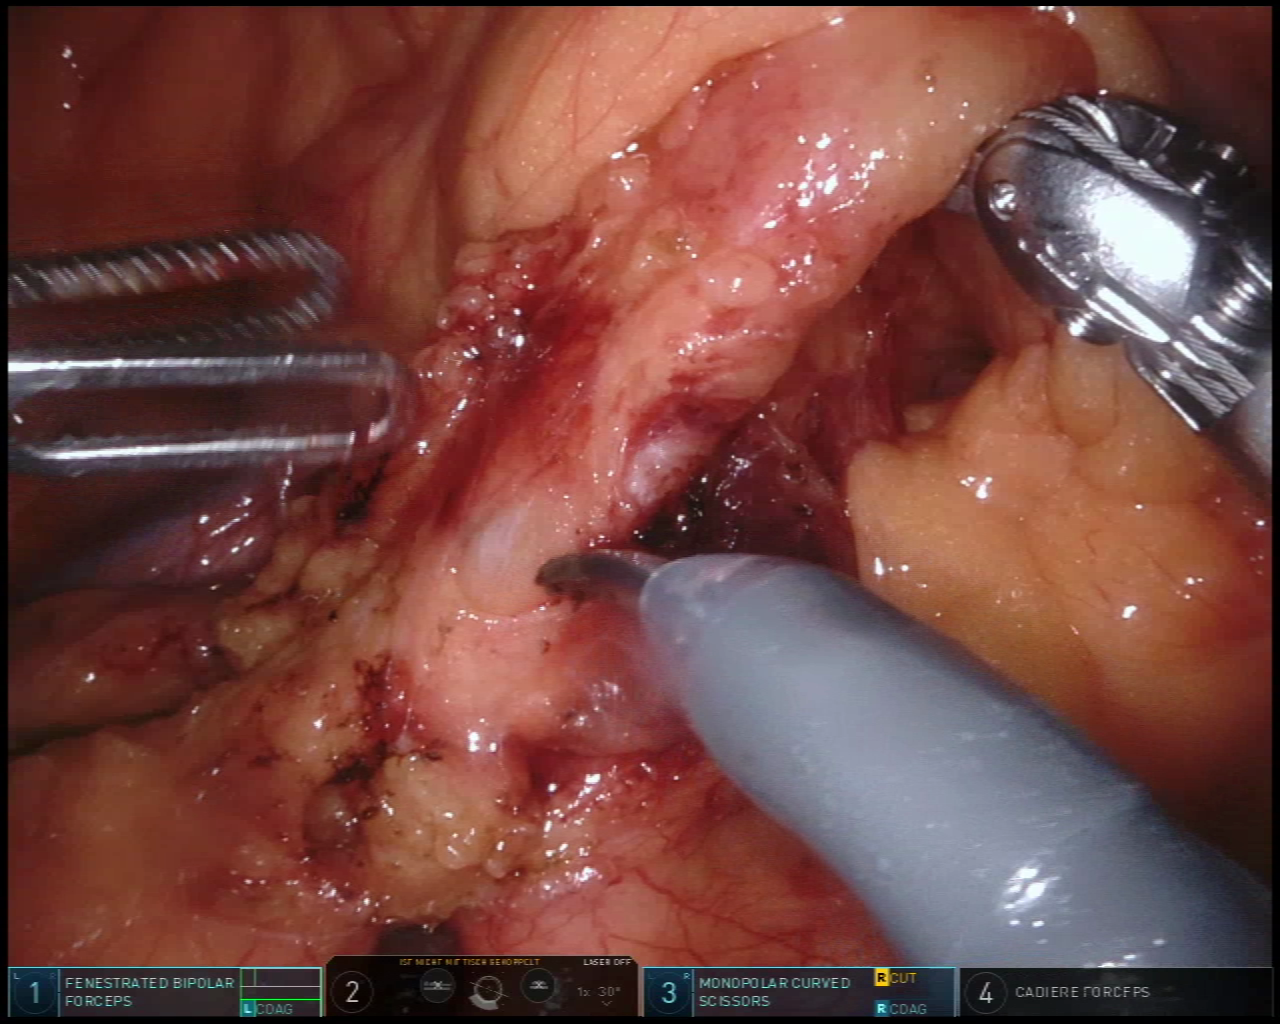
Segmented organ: intestinal_veins
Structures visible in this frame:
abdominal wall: no
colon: no
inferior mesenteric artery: yes
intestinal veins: yes
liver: no
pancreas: no
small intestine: no
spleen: no
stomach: no
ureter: no
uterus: no
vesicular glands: no